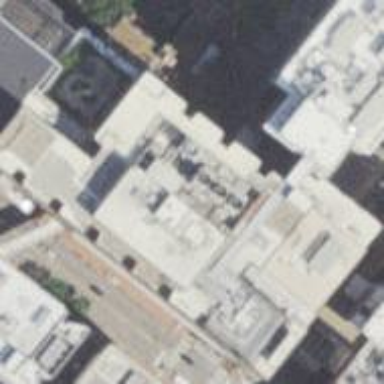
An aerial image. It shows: Hospital building.